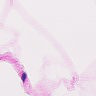
Metastatic tissue present: no